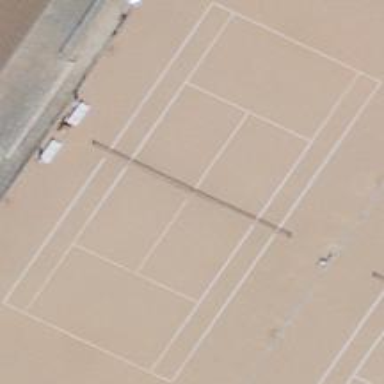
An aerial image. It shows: Tennis court on the leisure land pitch.